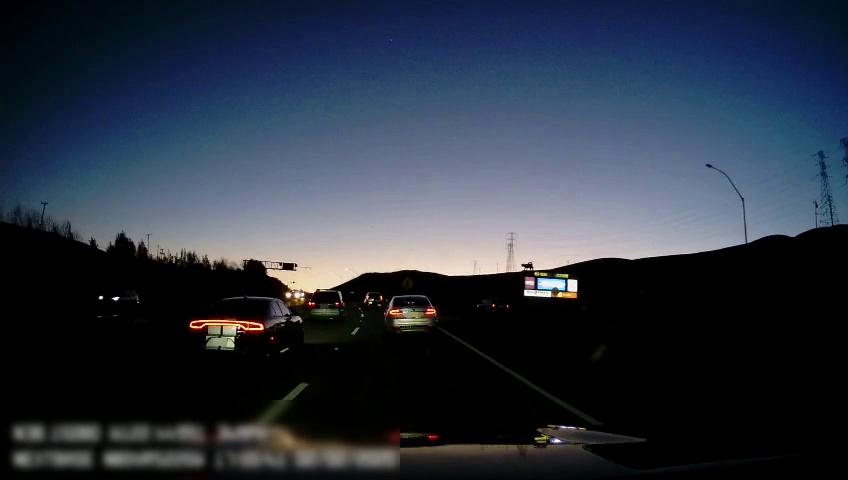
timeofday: Dusk/Dawn/Twilight
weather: Other
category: Drivable Space
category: Drivable Space
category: Vehicles | SUV
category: Vehicles | Truck
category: Vehicles | Car
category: Vehicles | Car
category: Vehicles | SUV
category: Vehicles | Car
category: Vehicles | Car
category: Lanes | Alternate Lane
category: Lanes | Current Lane
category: Lanes | Current Lane
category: Traffic | Signs